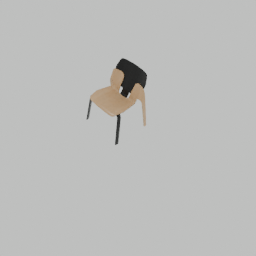
Label: furniture